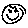
Label: smiley face